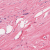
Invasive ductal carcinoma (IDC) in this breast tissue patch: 1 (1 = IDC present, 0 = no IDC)